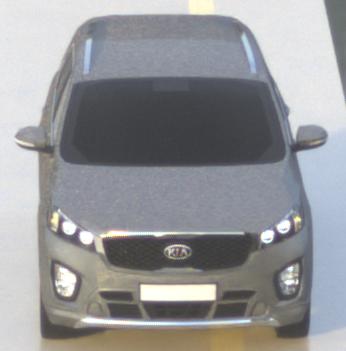
Make: KIA
Model: Sorento 2.2 CRDi
Detailed model: Sorento (UM)
Model produced from: 2015/03
Model produced until: 2017/10
Doors: 5
Color: gray
Road condition: wet road
Daytime: sunrise or sunset
Contrast: low contrast